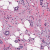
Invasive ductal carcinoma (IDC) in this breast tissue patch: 1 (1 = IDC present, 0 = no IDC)